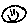
Label: smiley face